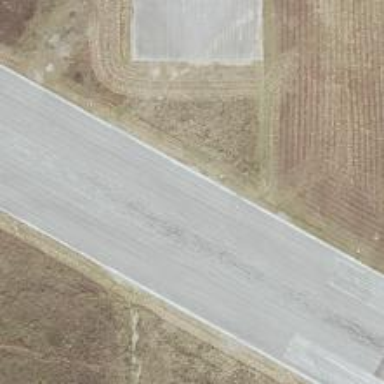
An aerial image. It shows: Runway surface made of asphalt at airport.